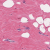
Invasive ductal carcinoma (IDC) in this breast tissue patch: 0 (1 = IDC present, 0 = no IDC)